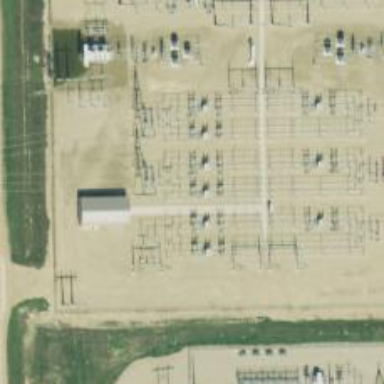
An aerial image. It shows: Switch for power supply.